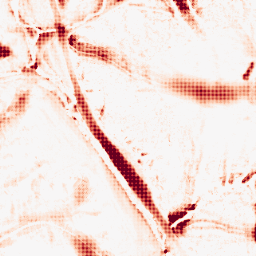
Category: morphological
Decomposition family: tophat
Decomposition parameters: size: 20
mode: white
Upsampling method: sinc_hamming
Upsampling parameters: scale: 8
kernel_size: 8
Upsampling scale: 8